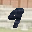
Label: 9